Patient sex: M
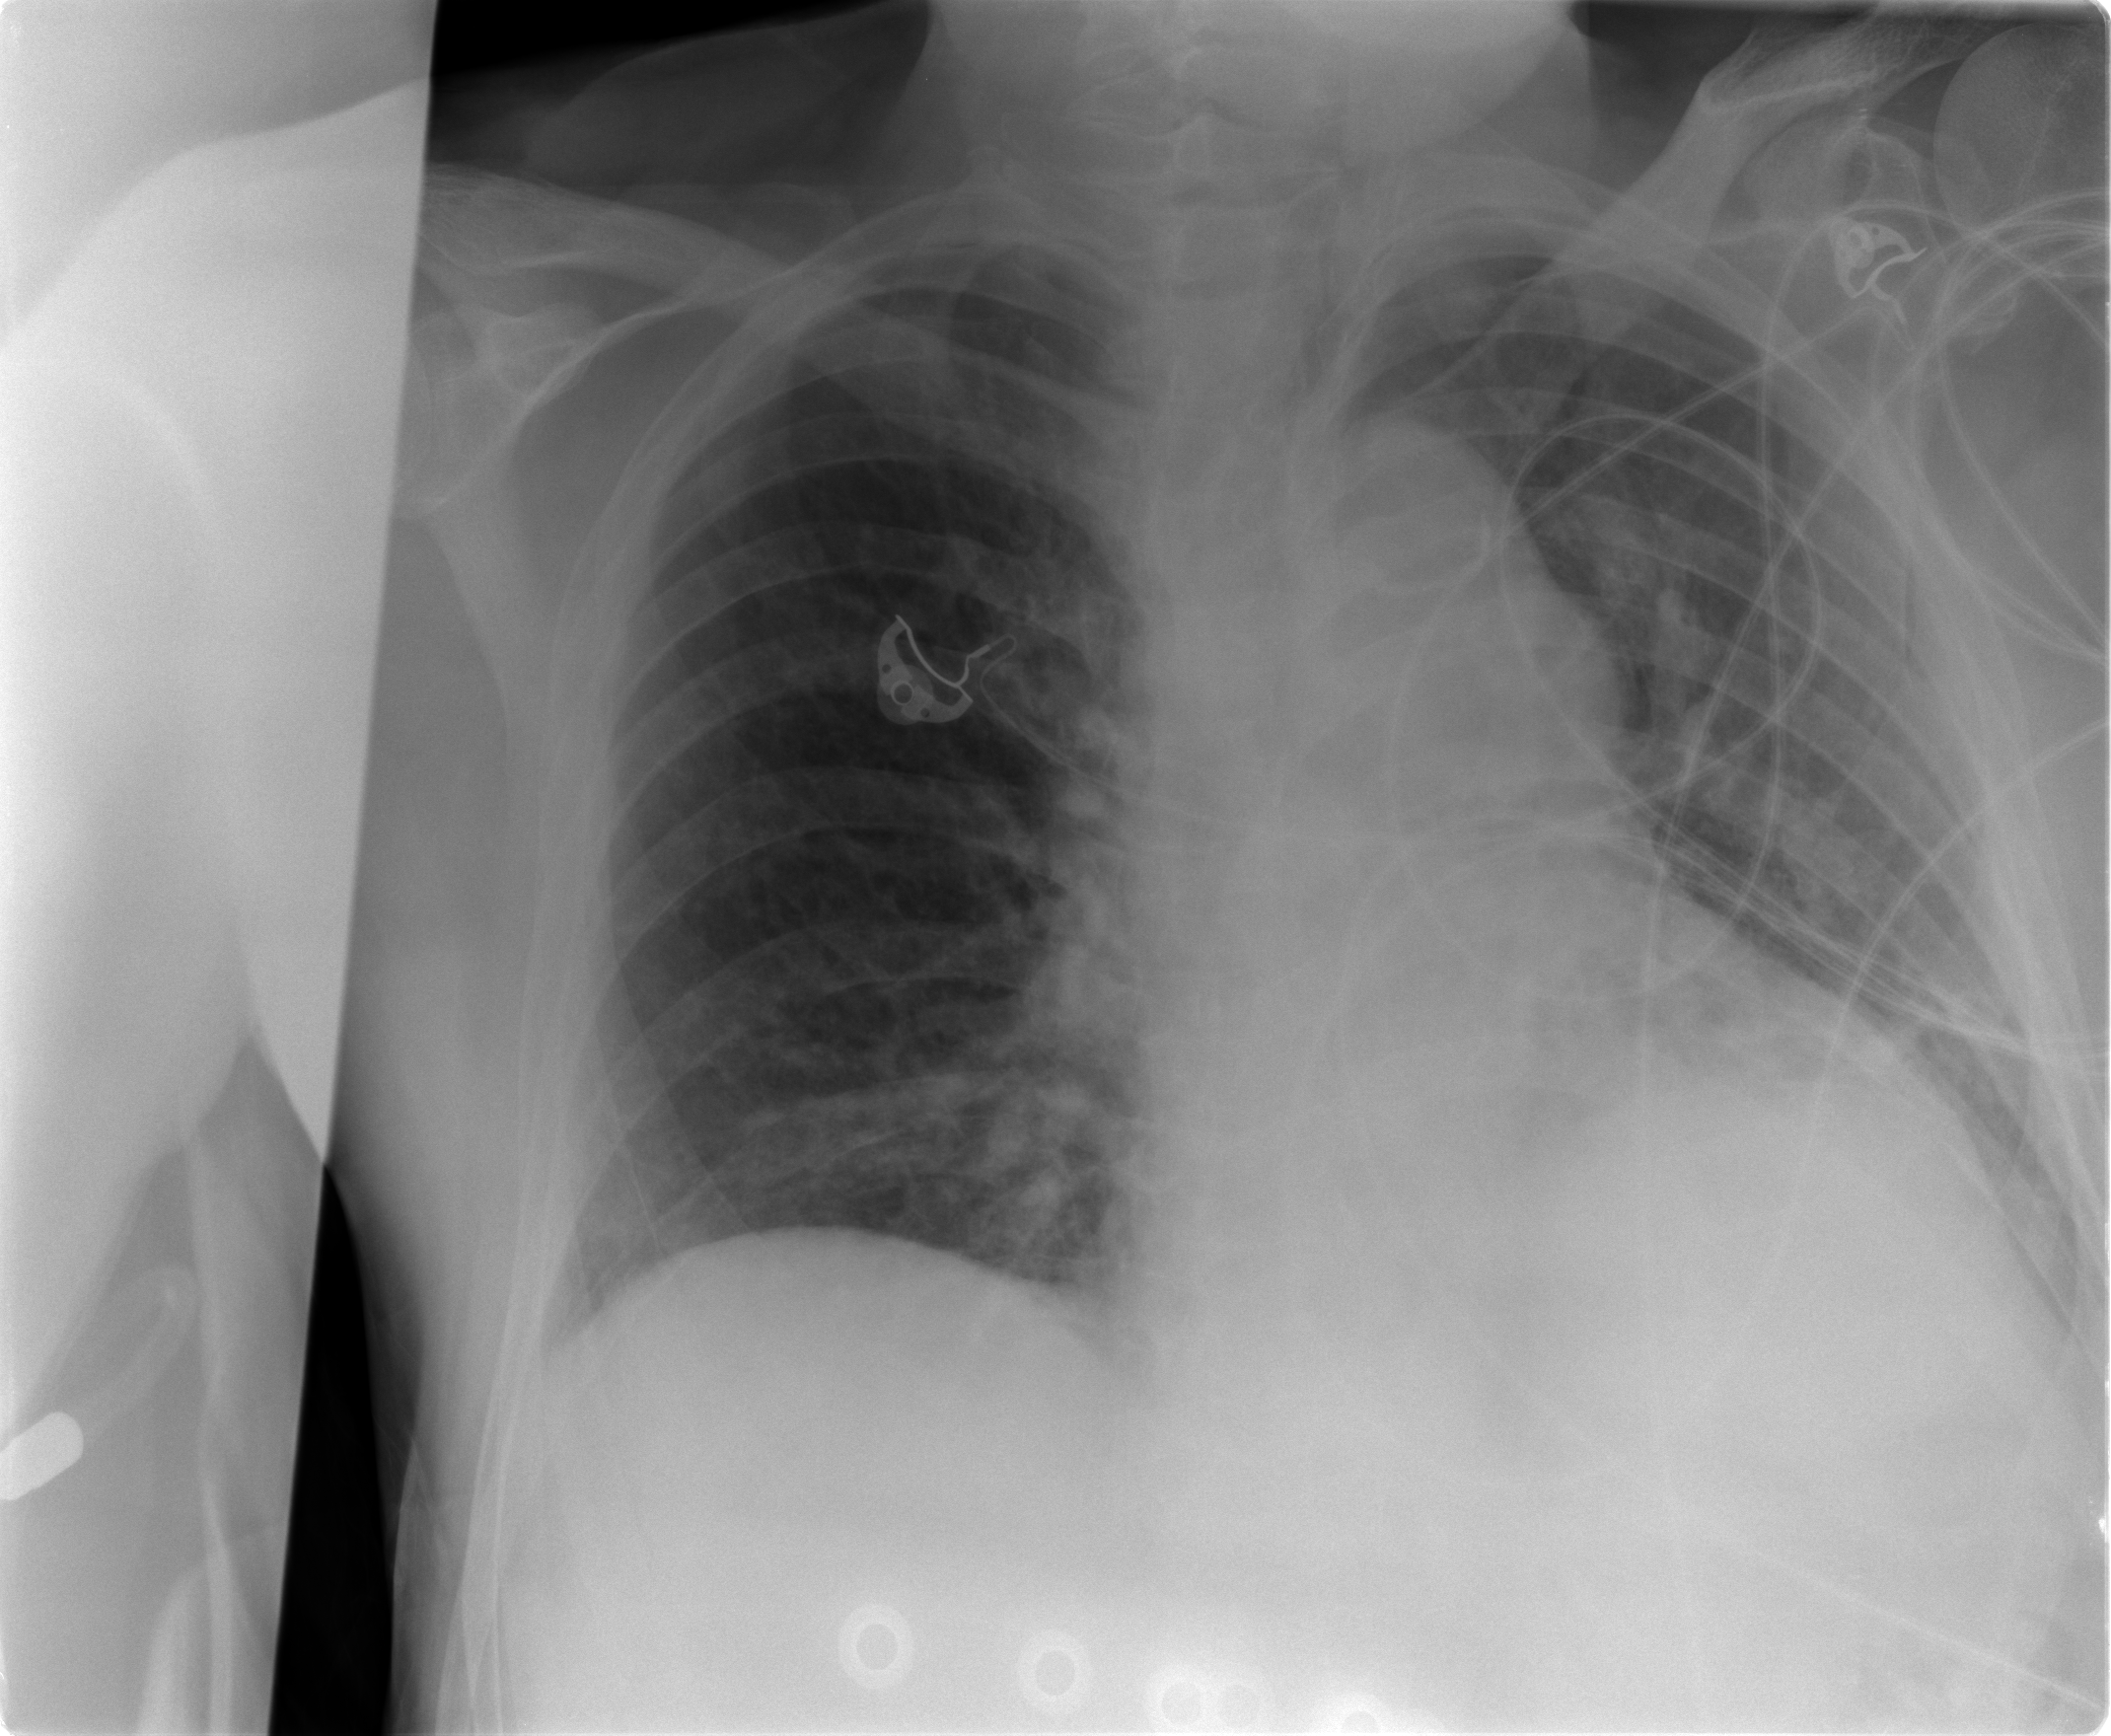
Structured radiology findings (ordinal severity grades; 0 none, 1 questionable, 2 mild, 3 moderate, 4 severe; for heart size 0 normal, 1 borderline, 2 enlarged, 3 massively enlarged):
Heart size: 2
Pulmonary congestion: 0
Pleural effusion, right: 0
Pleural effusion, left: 0
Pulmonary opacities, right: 0
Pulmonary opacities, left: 2
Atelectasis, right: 0
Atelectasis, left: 2